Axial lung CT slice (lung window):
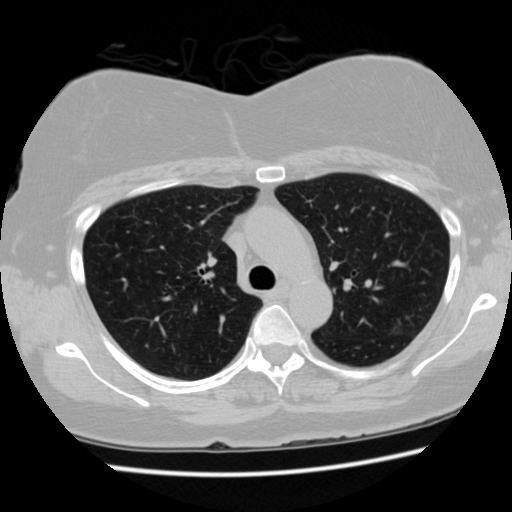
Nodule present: yes
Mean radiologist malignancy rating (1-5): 2